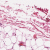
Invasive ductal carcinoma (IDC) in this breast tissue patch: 0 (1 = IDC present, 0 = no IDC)